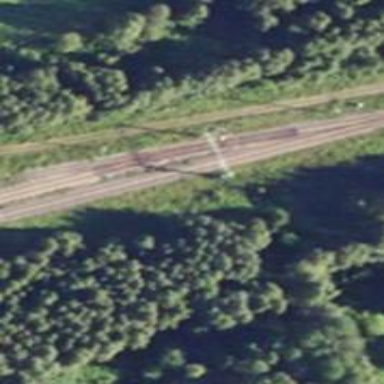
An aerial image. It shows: Continuous rail railway with electrified contact line.